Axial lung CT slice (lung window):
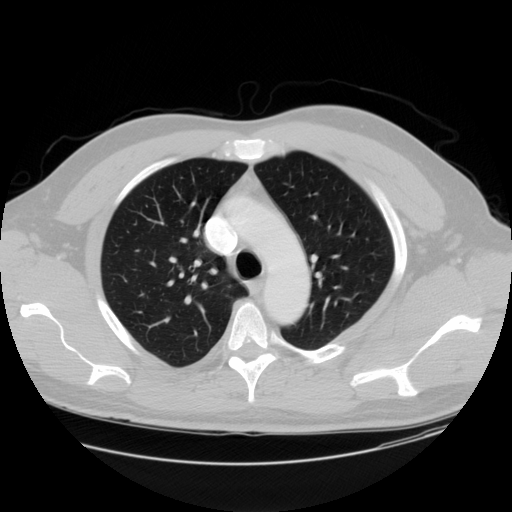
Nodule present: no